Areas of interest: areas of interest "Commercial service"
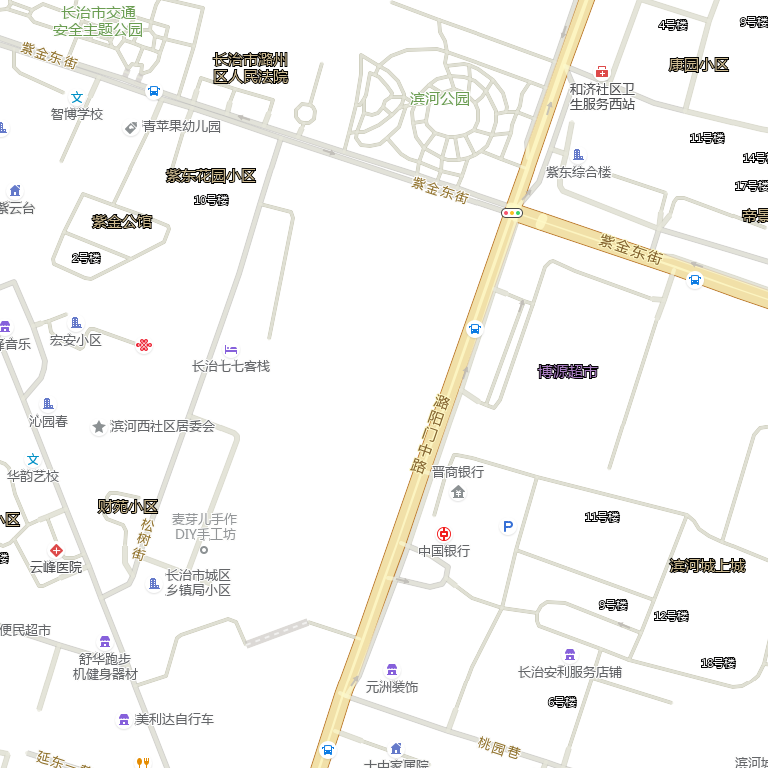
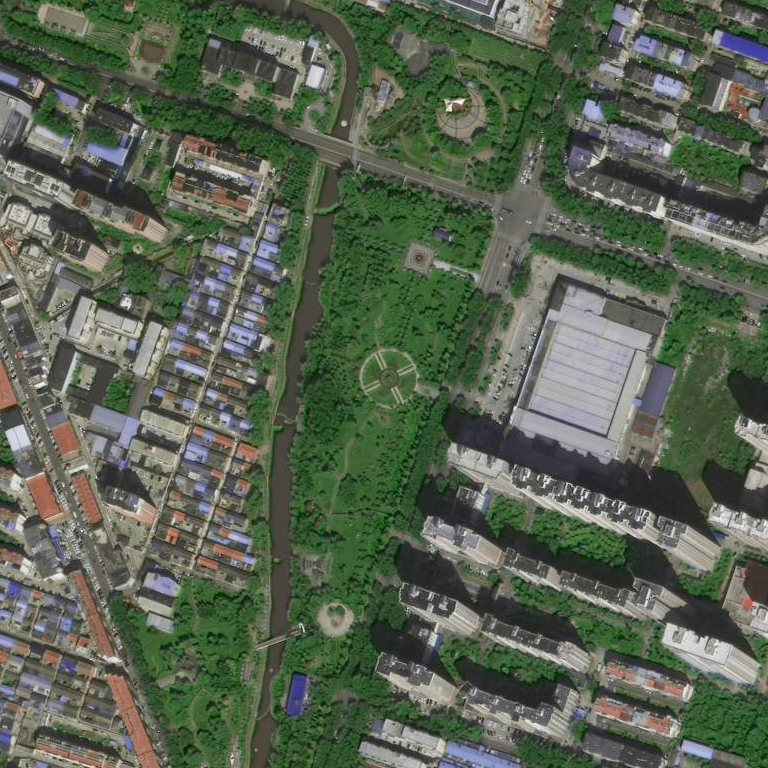